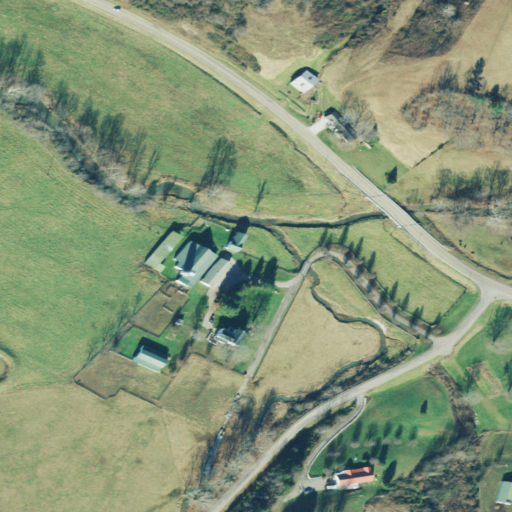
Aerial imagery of valley in Ohio named Dutch Hollow containing pasture, low intensity development, deciduous forest, and open development